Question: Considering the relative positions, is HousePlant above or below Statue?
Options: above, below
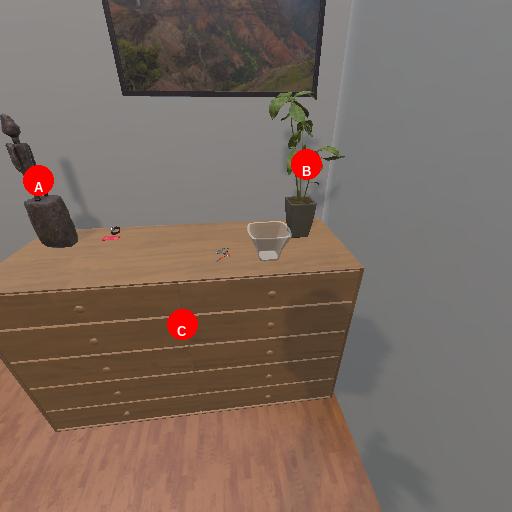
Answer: above